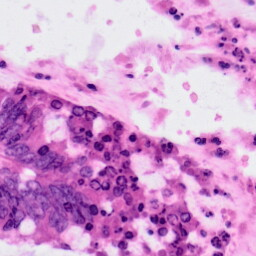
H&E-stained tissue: Colon